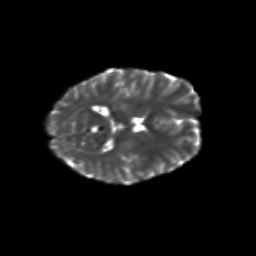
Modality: T2w
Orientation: axial
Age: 20
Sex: female
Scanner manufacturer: siemens
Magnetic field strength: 3 T
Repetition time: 3.5 s
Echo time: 0.125 s